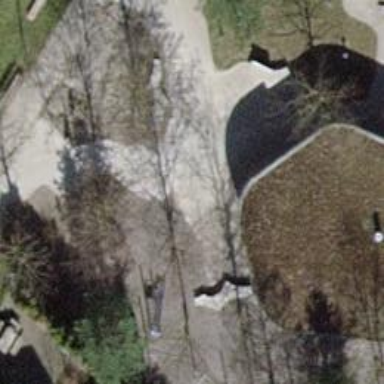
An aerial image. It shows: Playground area for leisure activities on the land.